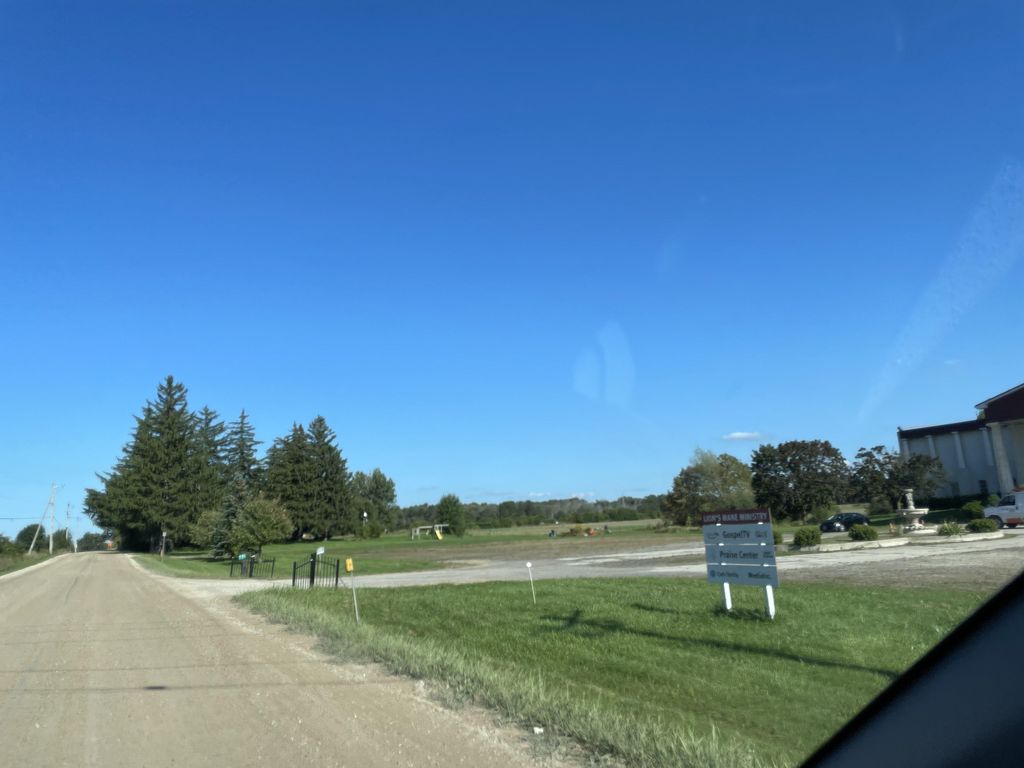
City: kitchener-waterloo